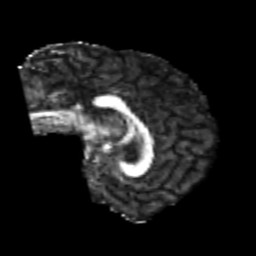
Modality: FA
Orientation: sagittal
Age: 23
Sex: male
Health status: healthy
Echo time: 0.074 s